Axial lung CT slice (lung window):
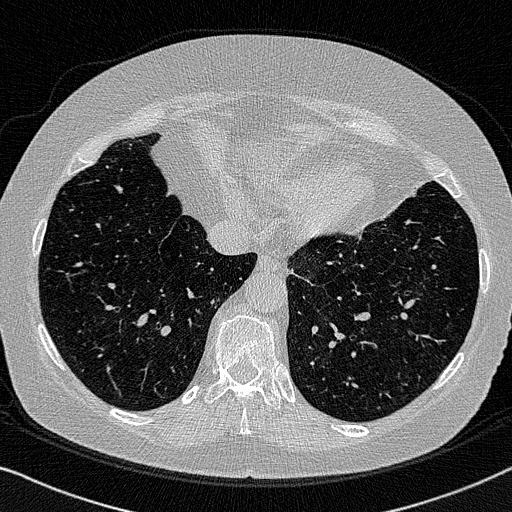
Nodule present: no